九年级 · 画法几何学
(本小题 8.0 分)

如图, 线段 $A B$ 经过 $\odot O$ 的圆心 $O$, 交圆 $O$ 于点 $A, C, B C=1, A D$ 为 $\odot O$ 的弦, 连接 $B D, \angle B A D=$ $\angle A B D=30^{\circ}$, 连接 $D O$ 并延长交 $\odot O$ 于点 $E$, 连接 $B E$ 交 $\odot O$ 于点 $M$.

(1)求证: 直线 $B D$ 是 $\odot O$ 的切线;

(2)求线段 $B M$ 的长.

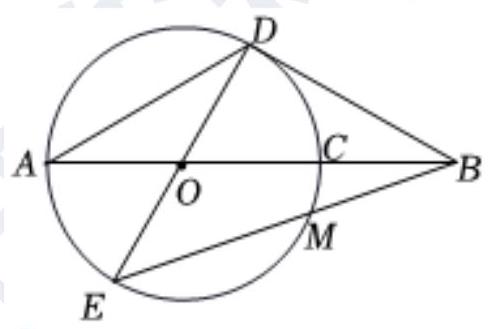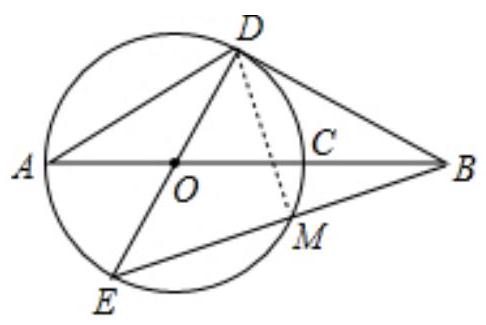
答案: (1)证明: $\because \angle B A D=\angle A B D=30^{\circ}$,

$\therefore \angle D O B=2 \angle B A D=60^{\circ}$,

$\therefore \angle O D B=180^{\circ}-30^{\circ}-60^{\circ}=90^{\circ}$,

即 $O D \perp B D ，$

$\because O D$ 过 $O$,

$\therefore$ 直线 $B D$ 是 $\odot O$ 的切线;

(2)解：设 $O D=O C=r$,

在 $R t \triangle B D O$ 中, $\sin 30^{\circ}=\frac{O D}{O B}=\frac{r}{r+1}$,

解得: $r=1$,

即 $O D=1, O B=1+1=2$,

由勾股定理得: $B D=\sqrt{2^{2}-1^{2}}=\sqrt{3}$,

$\therefore B E=\sqrt{2^{2}+(\sqrt{3})^{2}}=\sqrt{7}$,

连接 $D M$,

$\because D E$ 是 $\odot O$ 的直径,

$\therefore \angle D M E=90^{\circ}$,

即 $\angle D M B=\angle B D E=90^{\circ} ，$

$\because \angle D B M=\angle D B E$,

$\therefore \triangle B M D \sim \triangle B D E$,

$\therefore \frac{B M}{B D}=\frac{B D}{B E}$,

$\therefore \frac{B M}{\sqrt{3}}=\frac{\sqrt{3}}{\sqrt{7}}$,

解得: $B M=\frac{3 \sqrt{7}}{7}$,

【解析】(1)求出 $\angle B D O=90^{\circ}$, 再根据切线的判定得出即可;

(2) 解直角三角形求出 $O D$ 、根据勾股定理求出 $B D$, 连接 $D M$, 根据相似三角形的判定得出 $\triangle B M D \sim \triangle$ $B D E$, 得出比例式, 再代入求出即可.

本题考查了切线的判定和性质, 相似三角形的性质和判定, 圆周角定理, 勾股定理等知识点, 能综合运用定理进行推理是解此题的关键.